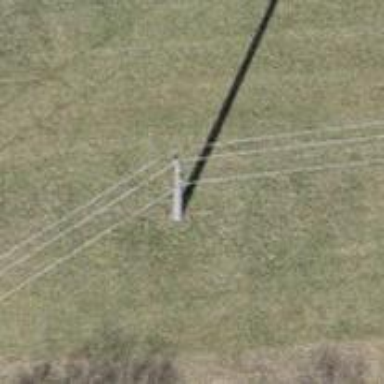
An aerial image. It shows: Power pole.